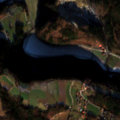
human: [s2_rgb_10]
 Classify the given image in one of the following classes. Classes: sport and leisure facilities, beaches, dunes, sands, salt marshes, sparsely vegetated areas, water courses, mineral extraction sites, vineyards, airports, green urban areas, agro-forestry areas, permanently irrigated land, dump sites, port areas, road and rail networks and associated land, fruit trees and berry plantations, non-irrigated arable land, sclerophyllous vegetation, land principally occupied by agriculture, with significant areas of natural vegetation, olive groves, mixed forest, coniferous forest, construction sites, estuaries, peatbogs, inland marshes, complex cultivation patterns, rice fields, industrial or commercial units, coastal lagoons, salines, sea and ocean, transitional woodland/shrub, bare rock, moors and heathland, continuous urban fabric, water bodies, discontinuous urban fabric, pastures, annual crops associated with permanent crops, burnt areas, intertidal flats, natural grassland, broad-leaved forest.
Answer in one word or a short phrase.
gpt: discontinuous urban fabric, non-irrigated arable land, complex cultivation patterns, coniferous forest, mixed forest